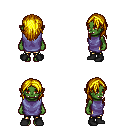
a pixel art fantasy rpg character, female body template, orc, green skin, chain tabard jacket, gold greaves, blonde long hairstyle, black shoes, four views (front, back, left, right), 2x2 character sprite sheet, small pixel art, hard edges, no anti-aliasing